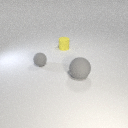
large gray rubber sphere in front of small gray rubber sphere